Question: There is a strange problem that I am facing currently.
The MySQL db that I was using since at least last seven months has stopped responding to 'Create/Update/Alter' scripts. (The same scripts were working before.) The MySQL DB is however responding to 'Select' statements.
I am not getting any logs (apart from connection timeout) :- they simply say that connection timed out (only in case of 'create/update/alter'. the same works fine for 'select' statements)
1) I have tried running the scripts using a Java App as well as MySQL Workbench. The behaviour is same (Connection timeout in Java App, and MySql Hangs and gives options to force quit)
2) I have tried restarting the MySQL Server so as to remove any locks
What can be the possible causes for such a behaviour?
Regarding logs: since the behaviour is happening through MySQL workbench also, Java Logs are not applicable here
Regarding Code: Since same queries were working before, and are working on another instance of similar DB, they are fine.
Below is a screenshot for User's Grant. I am using root with all privileges.

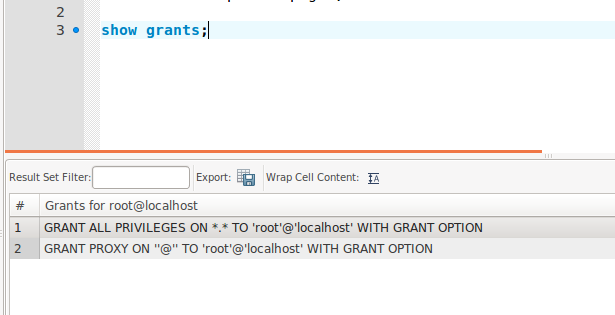
Answer: I am not sure what caused the issue, but here is the work around that helped me:
1. Since SELECT queries were working, I took the DB dumps from the MySql DB
2. Dropped the DB from MySql
3. Recreated the DB from dumps generated in step 1.